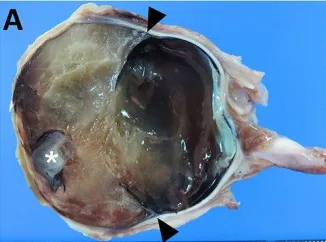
The cut surface of the affected right eye In (A) a 1-cm-diameter, whitish, globular lens structure (asterisk) is located on the subcornea. The structures of the iris are present (arrowheads). Scale bar = 1 mm.
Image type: pathology (h&e)